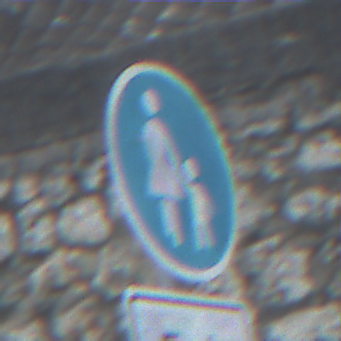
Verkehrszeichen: Gehweg
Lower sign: HinweisDurchVerbaleAngabe2
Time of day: MorningAfternoon
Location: Outdoor (Suburban)
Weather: PartlyCloudy
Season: NotSpecified
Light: Natural